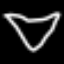
Label: diamond